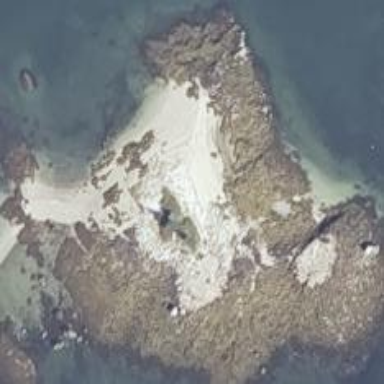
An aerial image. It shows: Island with natural coastline.